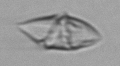
Label: Gyrodinium